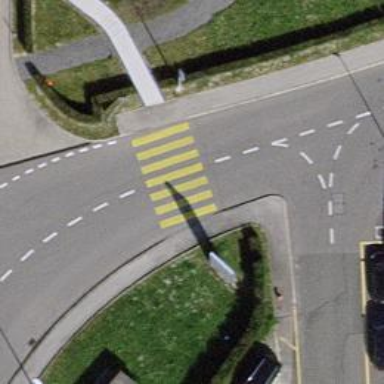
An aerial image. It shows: Zebra crossing on the road.